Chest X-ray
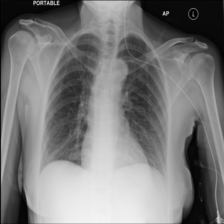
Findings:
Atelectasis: negative
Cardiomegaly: negative
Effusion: negative
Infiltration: negative
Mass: negative
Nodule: negative
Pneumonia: negative
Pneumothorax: negative
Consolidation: negative
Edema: negative
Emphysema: negative
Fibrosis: negative
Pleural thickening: negative
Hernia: negative